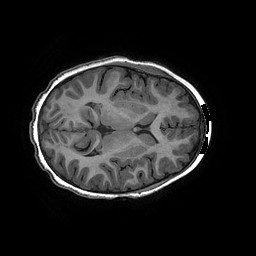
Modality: T1w
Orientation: axial
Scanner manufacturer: ge
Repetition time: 0.008096 s
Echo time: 0.00318 s